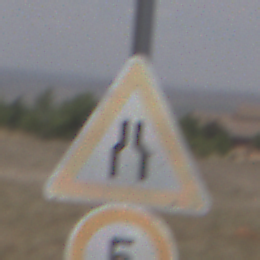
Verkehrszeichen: VerengteFahrbahn
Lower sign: Geschwindigkeit5
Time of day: Midday
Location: Outdoor (Nature)
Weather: PartlyCloudy
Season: NotSpecified
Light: Natural